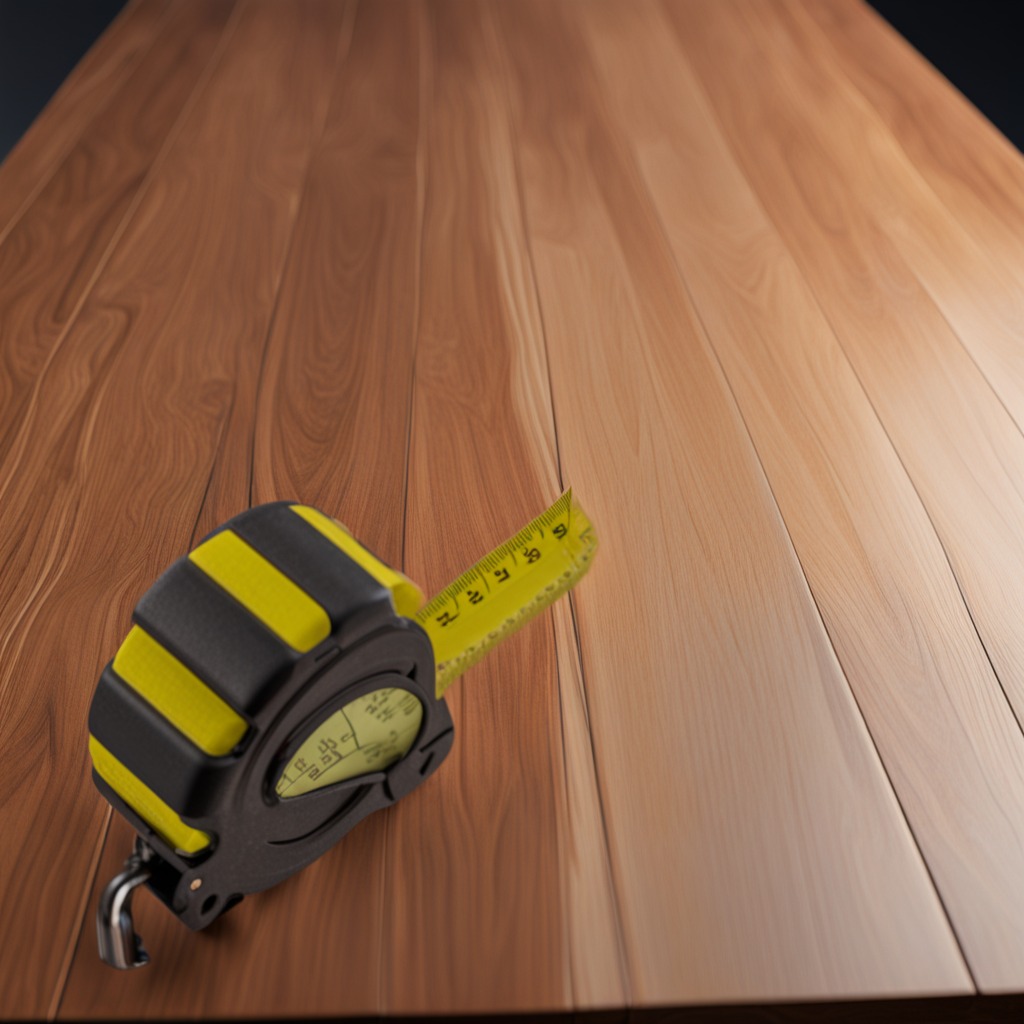
A measuring tape is lying on the wooden table.